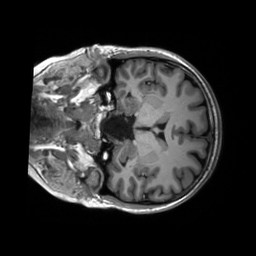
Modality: T1w
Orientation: coronal
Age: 25
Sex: female
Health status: healthy
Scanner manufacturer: siemens
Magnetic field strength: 3 T
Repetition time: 2.53 s
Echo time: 0.00227 s